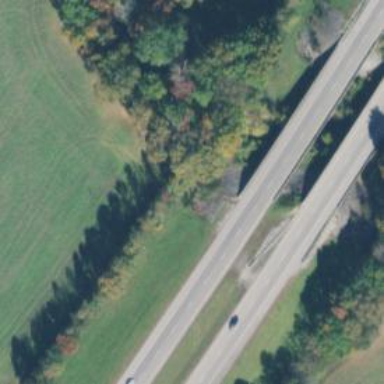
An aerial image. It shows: Trunk highway with bridge.